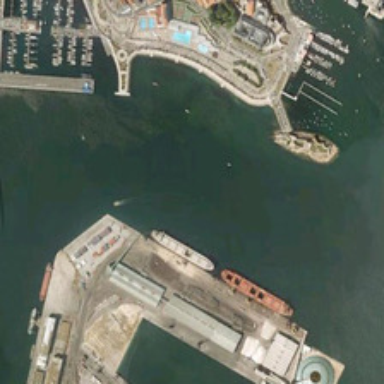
Here we can see two ports with boats moored inside and sailing outside in the sea .